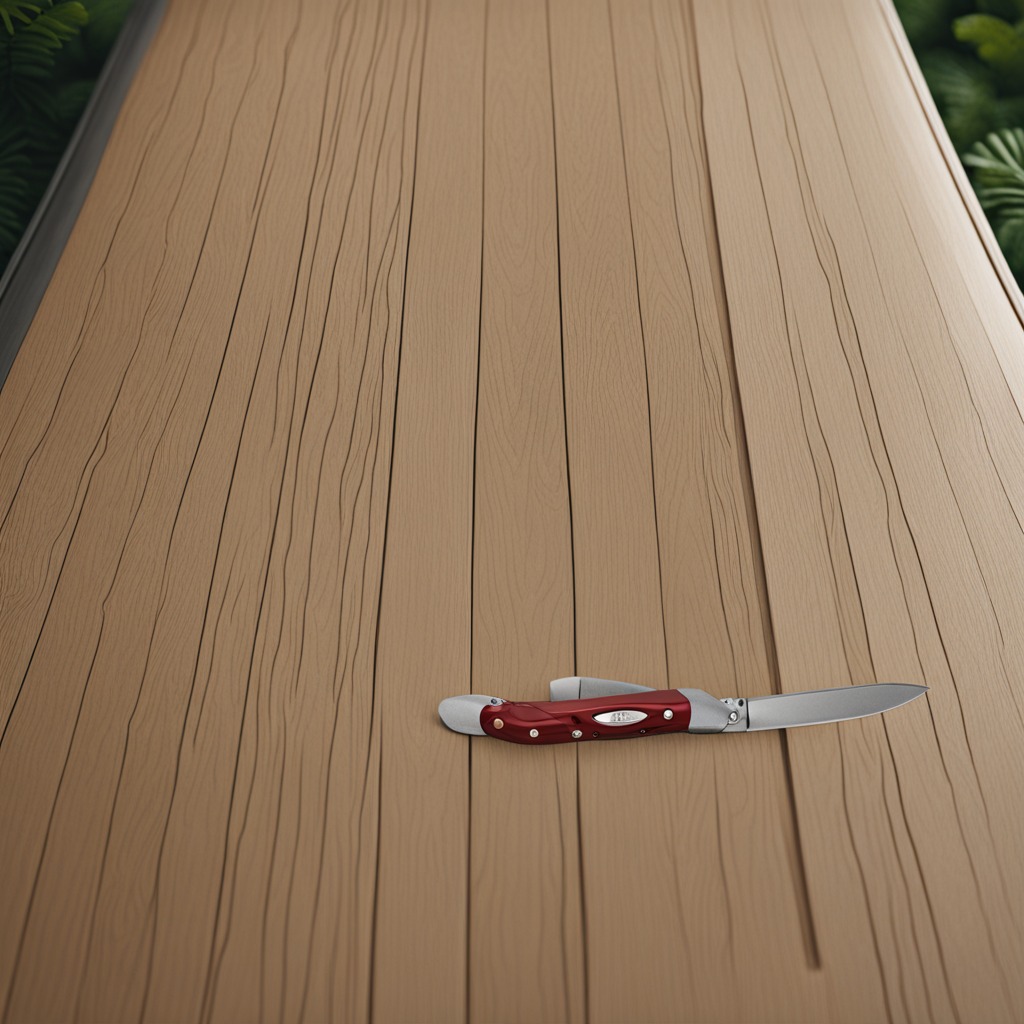
A utility knife is lying on a wooden table inside a jungle field workshop tent.